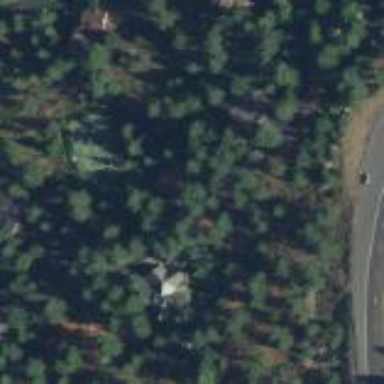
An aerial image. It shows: Evergreen woodland with needle-leaved trees.